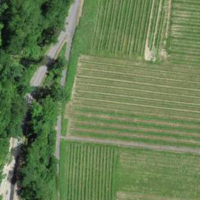
EUNIS habitat code: 40
Species observed at this site:
Lamium galeobdolon